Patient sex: M
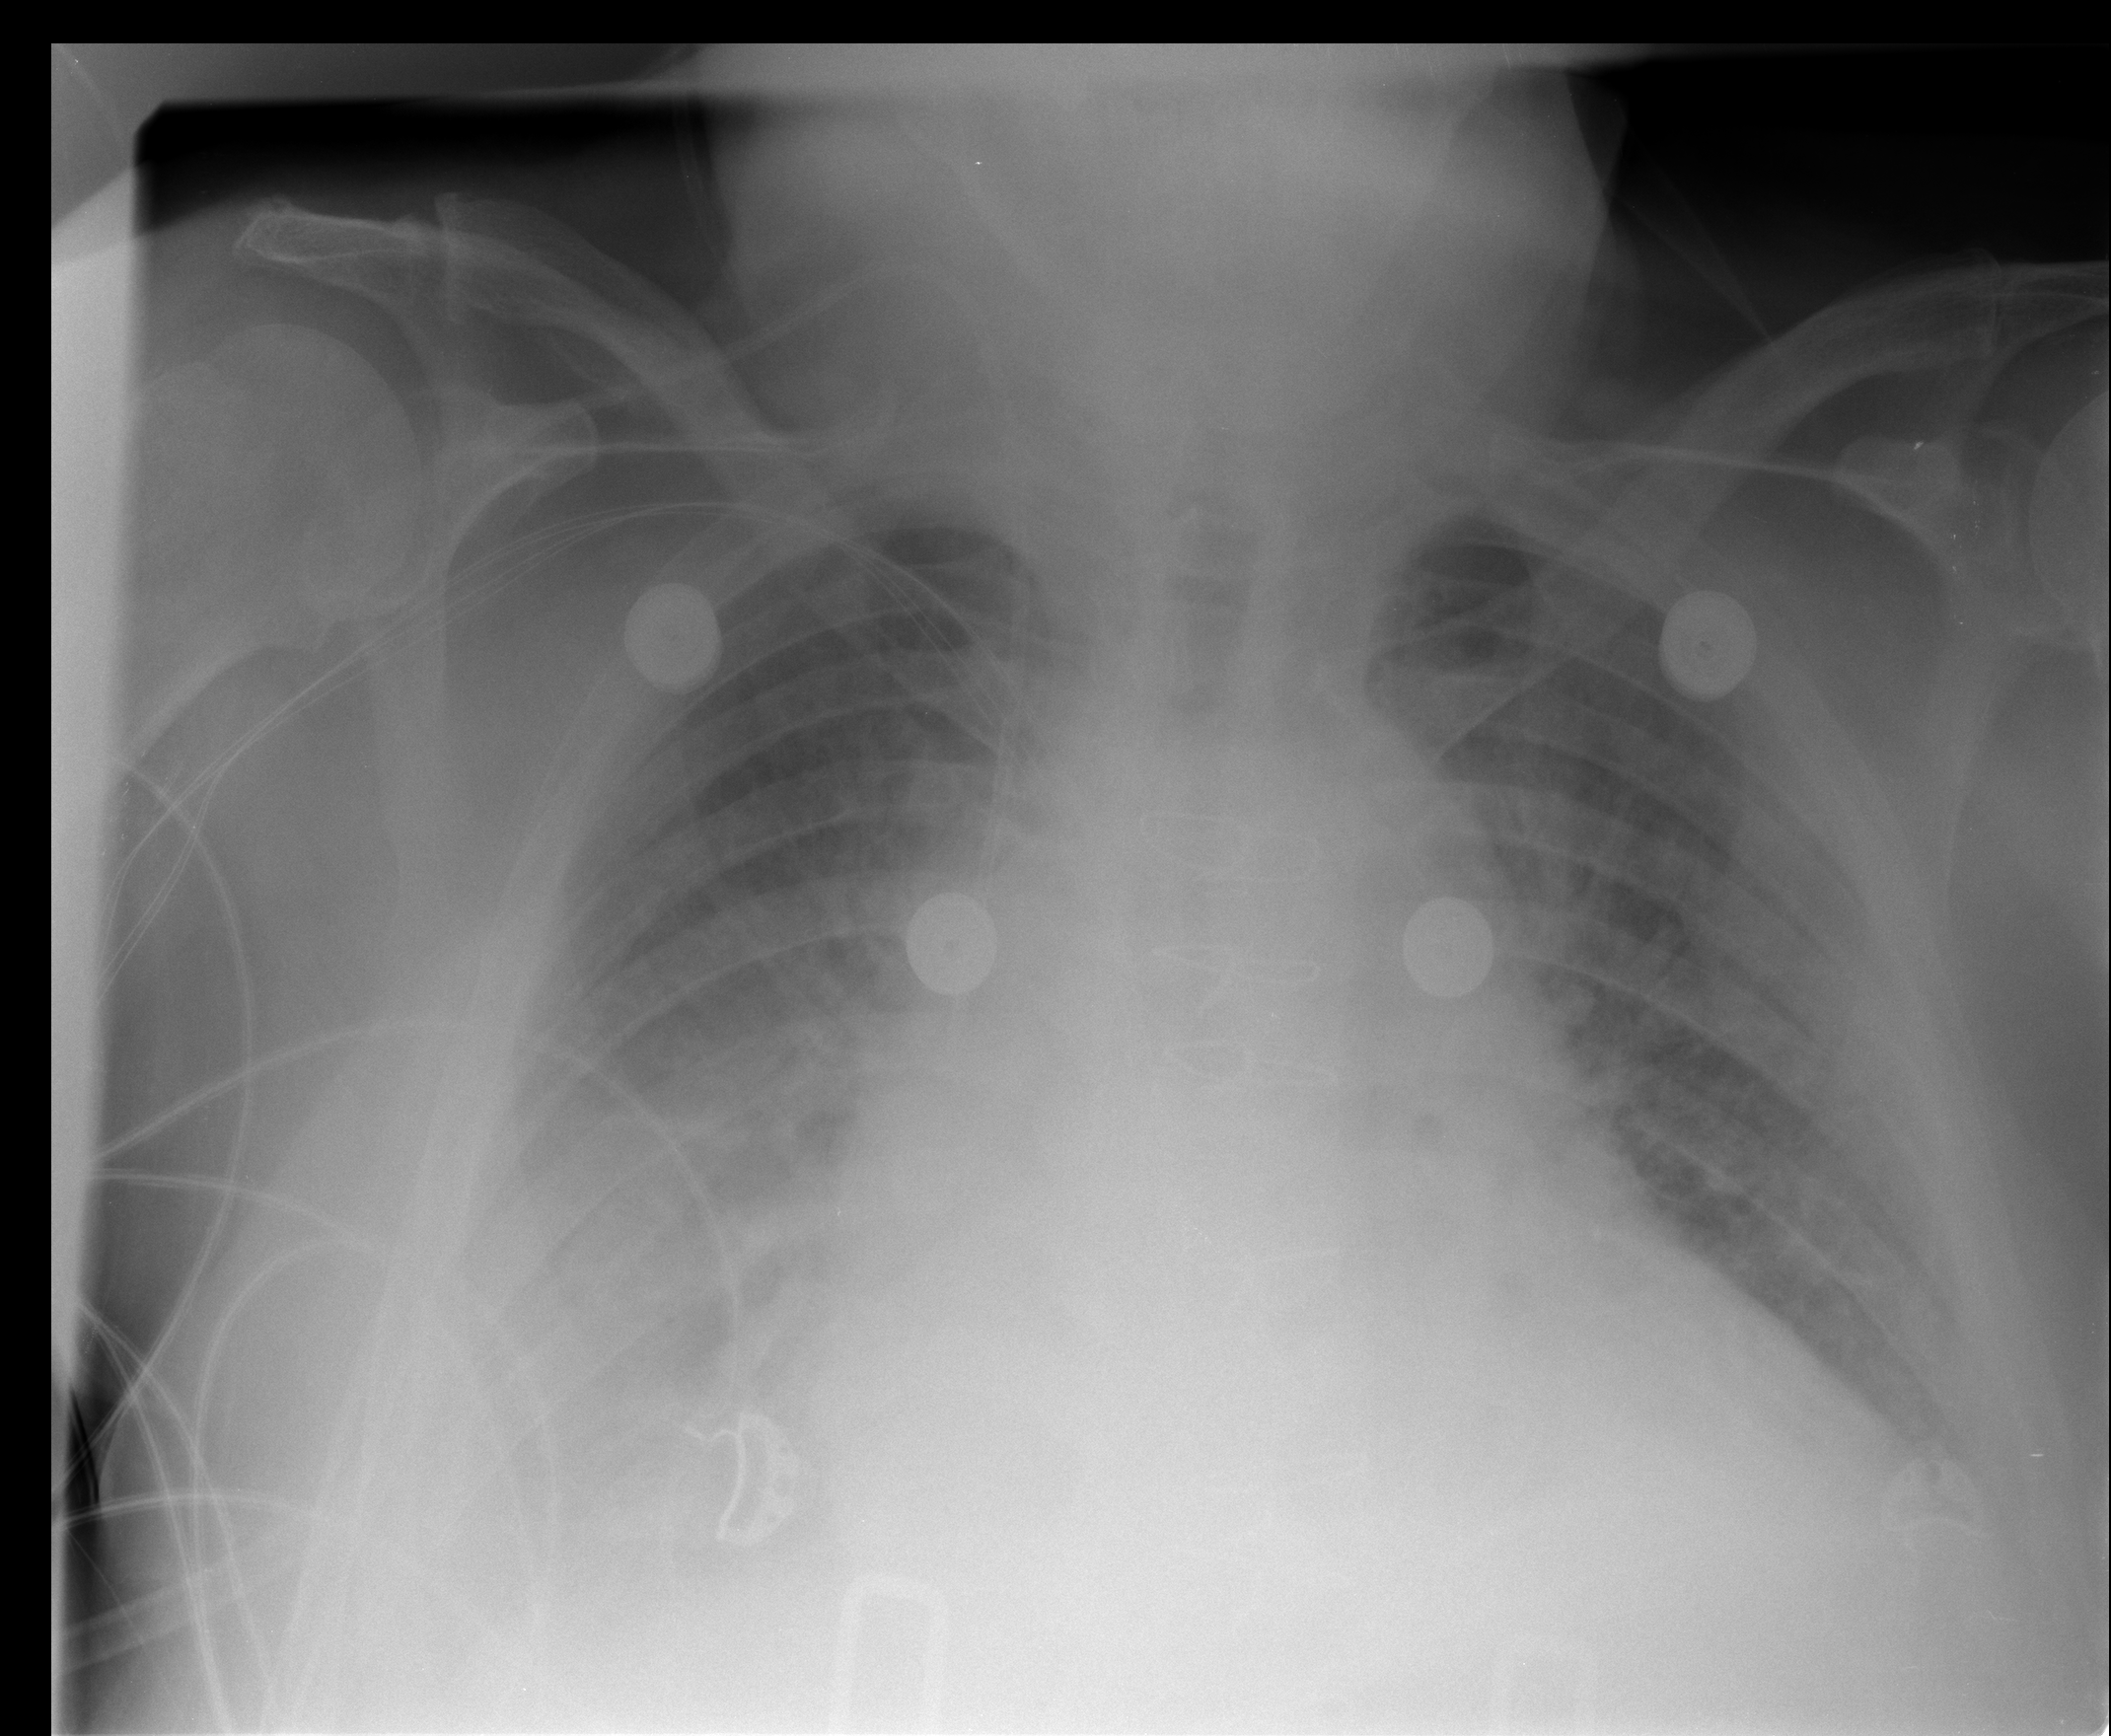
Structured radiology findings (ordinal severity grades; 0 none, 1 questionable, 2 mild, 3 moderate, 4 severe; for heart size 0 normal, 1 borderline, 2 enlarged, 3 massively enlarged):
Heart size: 3
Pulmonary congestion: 3
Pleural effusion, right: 3
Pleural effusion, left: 2
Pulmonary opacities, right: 2
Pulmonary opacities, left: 2
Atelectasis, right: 2
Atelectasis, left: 2